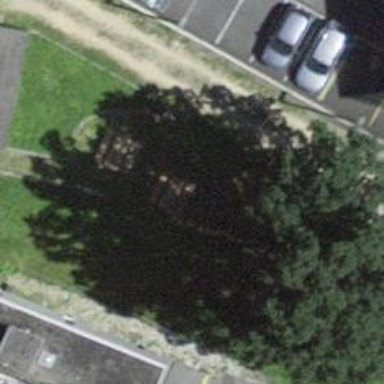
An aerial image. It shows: Brown picnic table located in leisure land area.